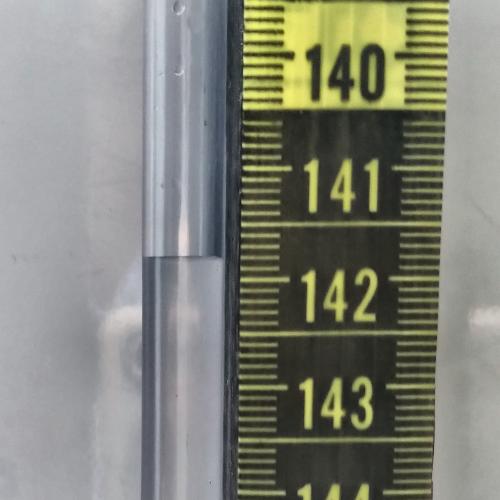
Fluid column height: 141.8 cm